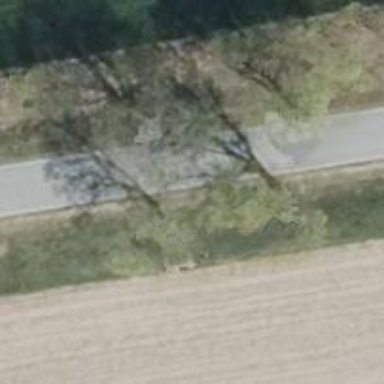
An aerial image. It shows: Deciduous broadleaved tree.